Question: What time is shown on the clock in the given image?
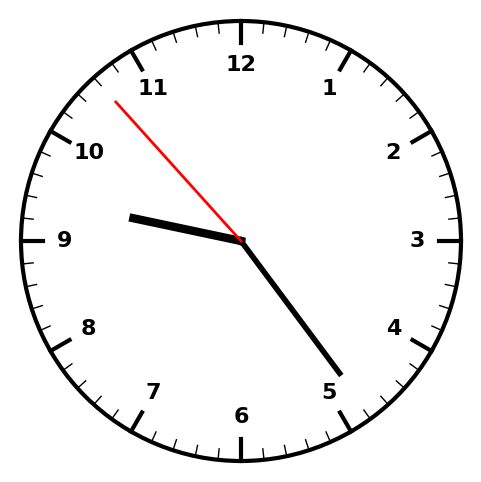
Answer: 09:23:53